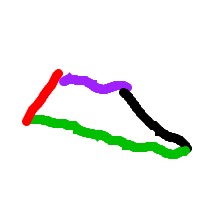
Shape: trapezoid